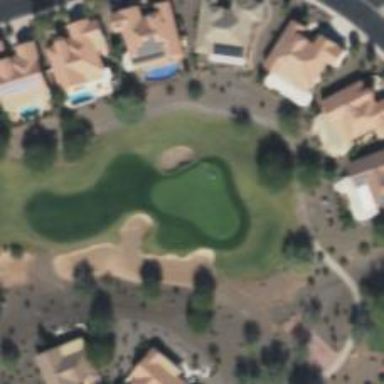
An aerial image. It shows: Golf hole.